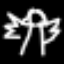
Label: angel